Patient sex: M
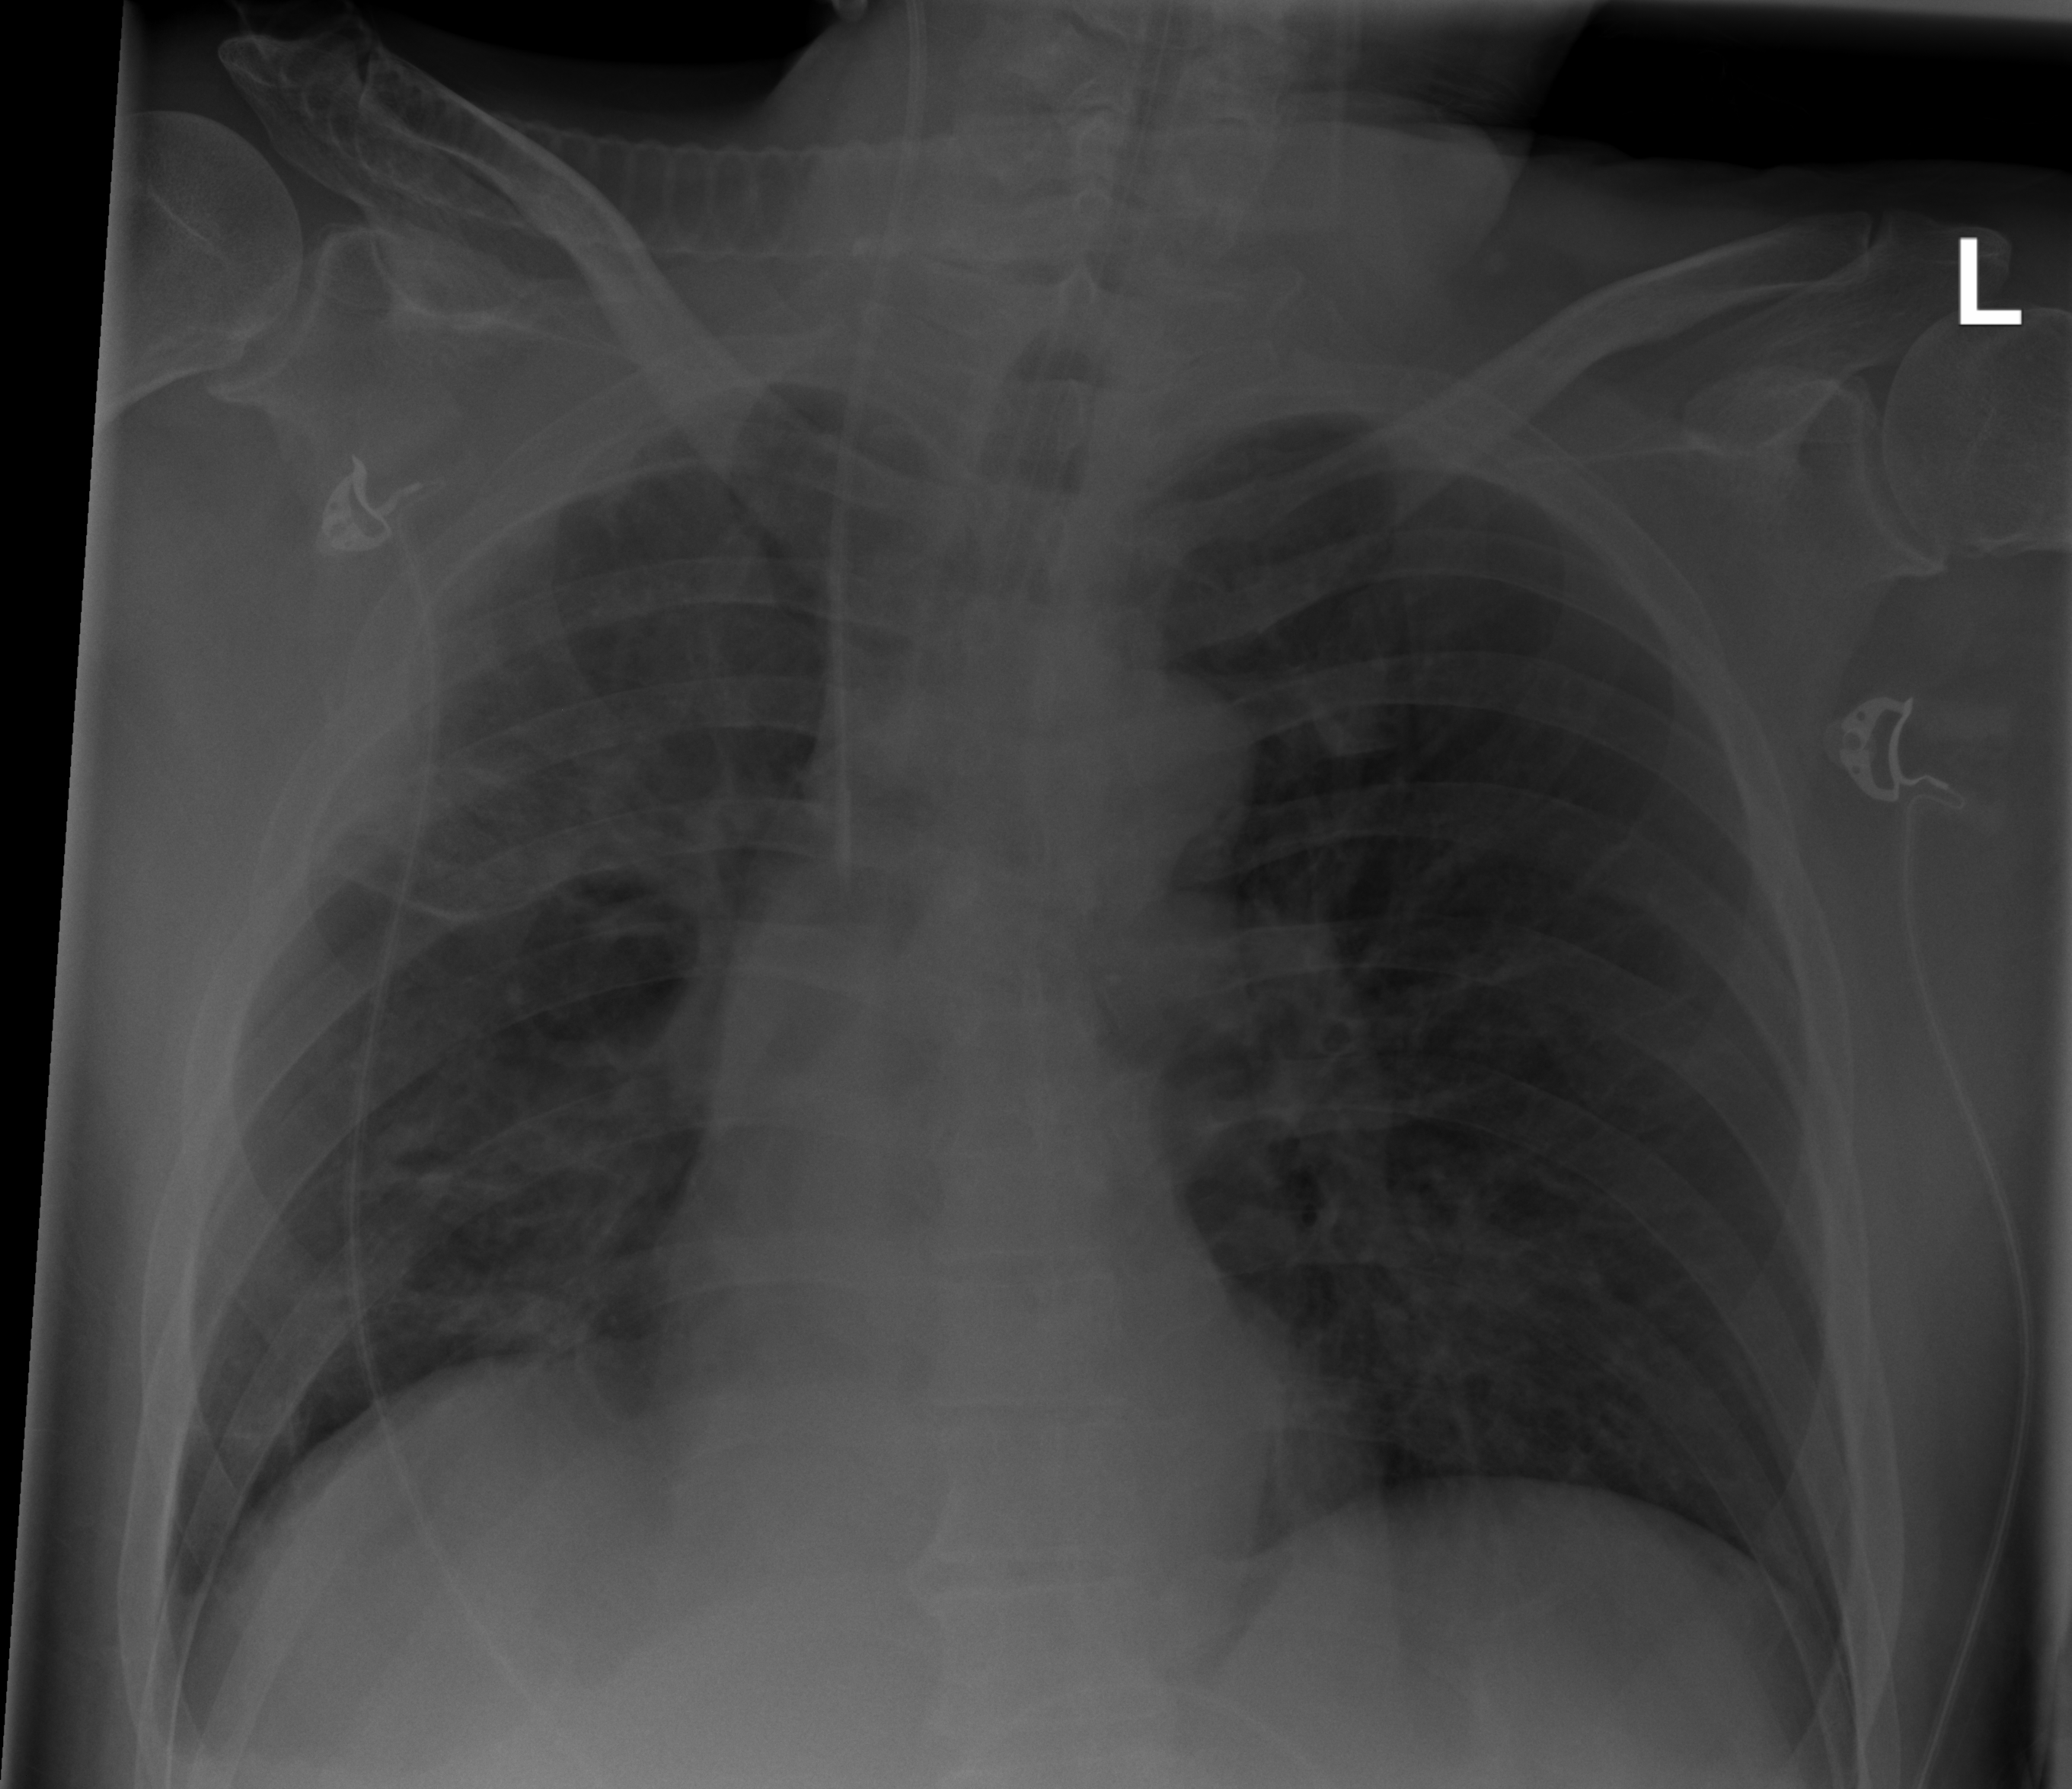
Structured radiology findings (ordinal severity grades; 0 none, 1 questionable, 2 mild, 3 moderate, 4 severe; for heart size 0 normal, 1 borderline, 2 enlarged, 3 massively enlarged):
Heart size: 0
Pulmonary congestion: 0
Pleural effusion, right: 2
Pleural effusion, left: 0
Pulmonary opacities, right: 2
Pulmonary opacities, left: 0
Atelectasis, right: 2
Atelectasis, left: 0